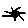
Label: sun